Interaction volume radius: 10 \u00c5
Interaction volume height: 45 \u00c5
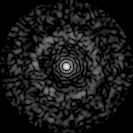
Disorder parameter: 0.8439